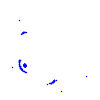
Particle: proton